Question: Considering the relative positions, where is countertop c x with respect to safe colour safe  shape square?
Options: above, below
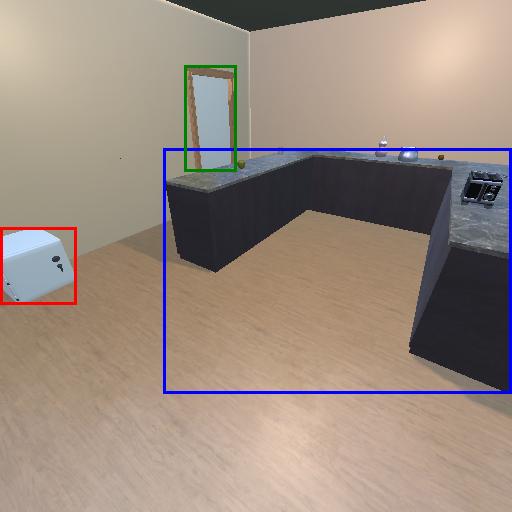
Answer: above